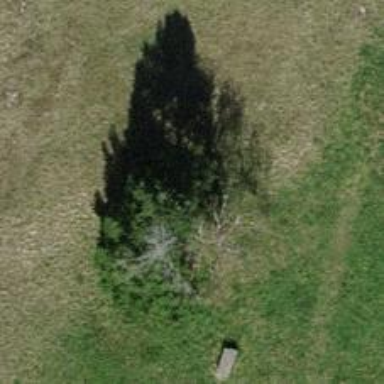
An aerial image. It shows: Tree with mixed leaves.